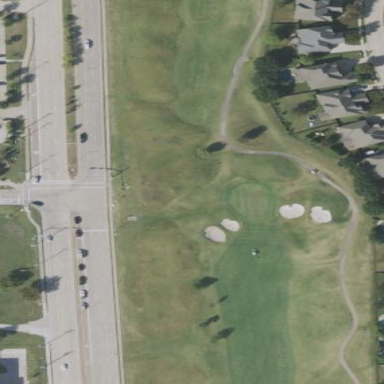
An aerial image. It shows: Rough grassy area used for golf.